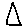
Label: triangle